Aerial crown-view tile of a tropical tree (Barro Colorado Island, Panama), acquired 20250217:
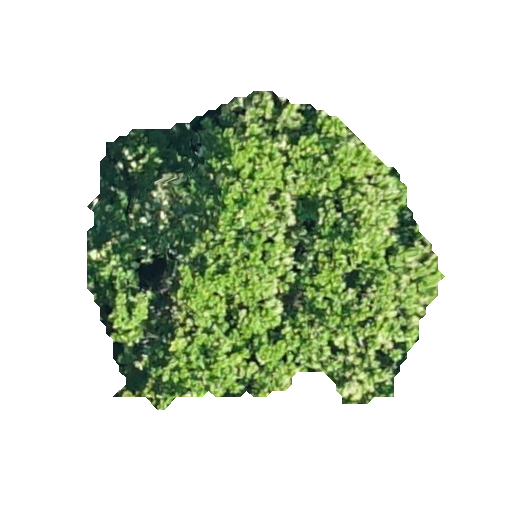
Species: Anacardium excelsum
GBIF accepted scientific name: Anacardium excelsum
Crown area: 124.305 m²